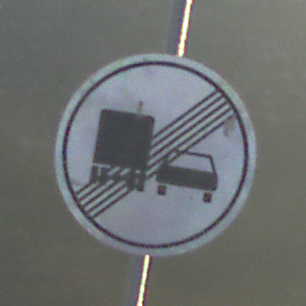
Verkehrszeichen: EndeUeberholverbotKraftfahrzeuge
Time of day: SunriseSunset
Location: Outdoor (Nature)
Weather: PartlyCloudy
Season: Summer
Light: Natural